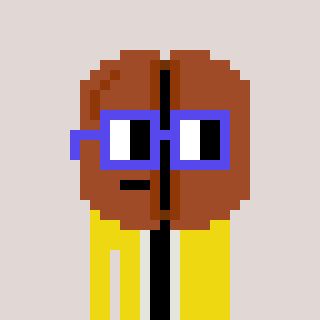
a pixel art character with square blue glasses, a coffeebean-shaped head and a yellow-colored body on a warm background